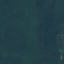
Land use / land cover class: Forest